Interaction volume radius: 10 \u00c5
Interaction volume height: 20 \u00c5
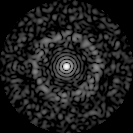
Disorder parameter: 0.8304